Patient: sex M, age 57
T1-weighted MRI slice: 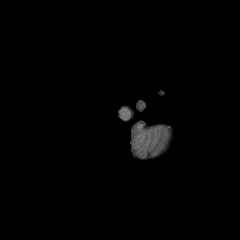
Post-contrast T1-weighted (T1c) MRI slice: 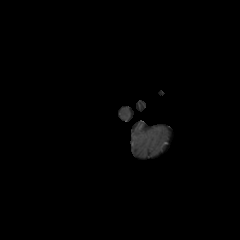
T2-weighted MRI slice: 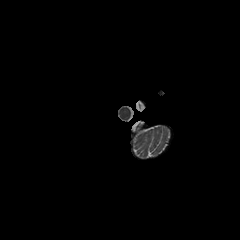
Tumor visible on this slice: no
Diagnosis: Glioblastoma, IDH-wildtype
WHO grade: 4